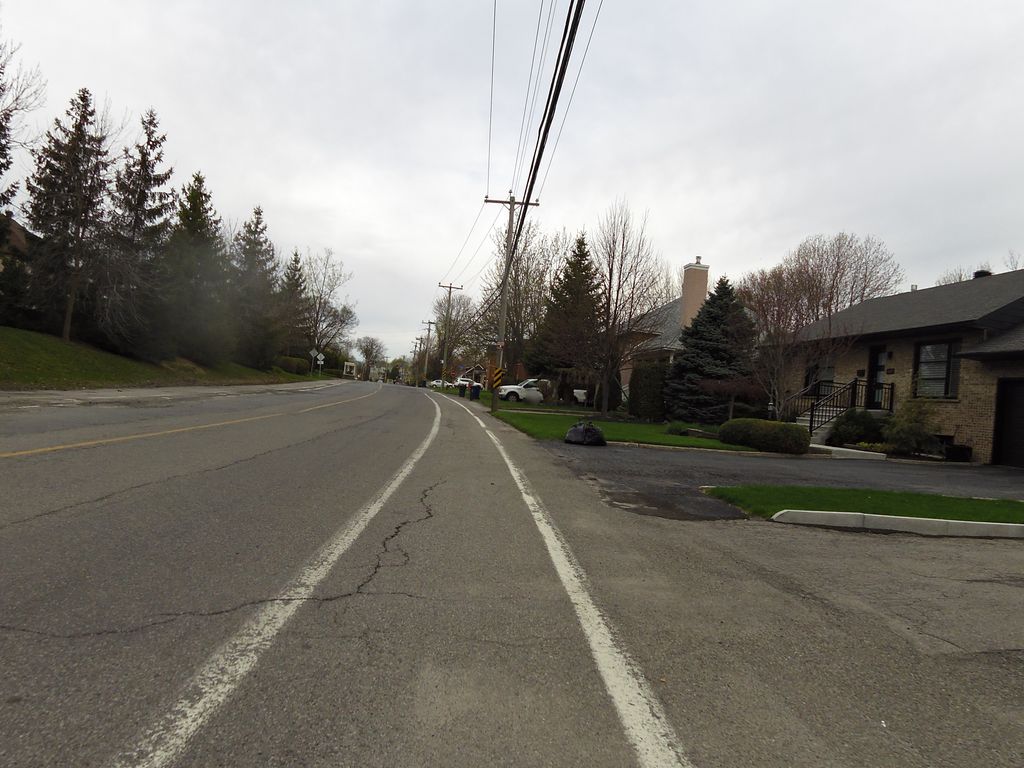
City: montreal